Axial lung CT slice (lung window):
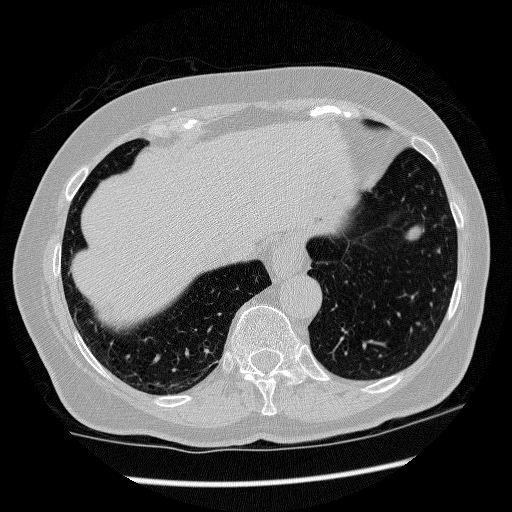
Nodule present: no